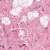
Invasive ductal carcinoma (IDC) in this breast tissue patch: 0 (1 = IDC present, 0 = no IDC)